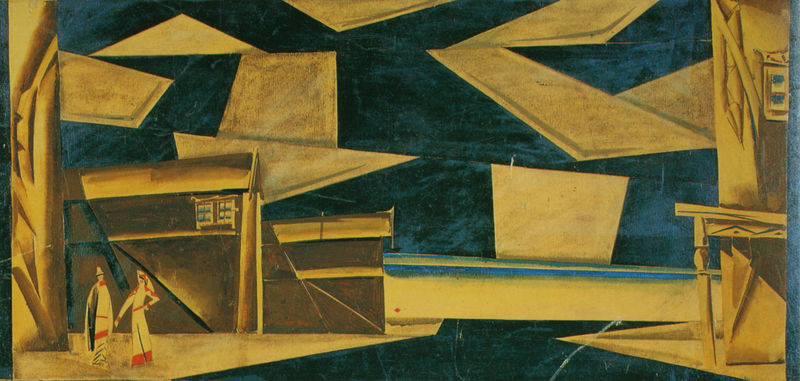
Titel: Ein Leben für den Zaren
Künstler: Wladimir Tatlin
Standort: Moskau
Institution: Bachruschin-Museum
Schlagwörter: blau, mann, meer, dreieck, frauen, gelb, kubismus, menschen, fenster, frau, kleider, kreide, raum, schwarz, tisch, gebäude, haus, rot, gespräch, stehen, häuser, gold, paar, theater, strand, papier, abstrakt, flächen, formen, collage, geometrisch, dreiecke, montage, paralelogramm